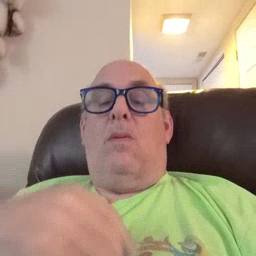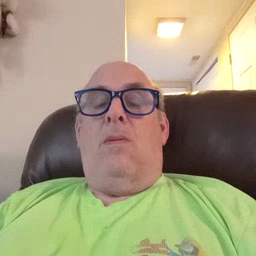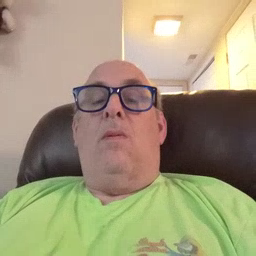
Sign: white